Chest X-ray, AP view. Patient: 39 years old, sex F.
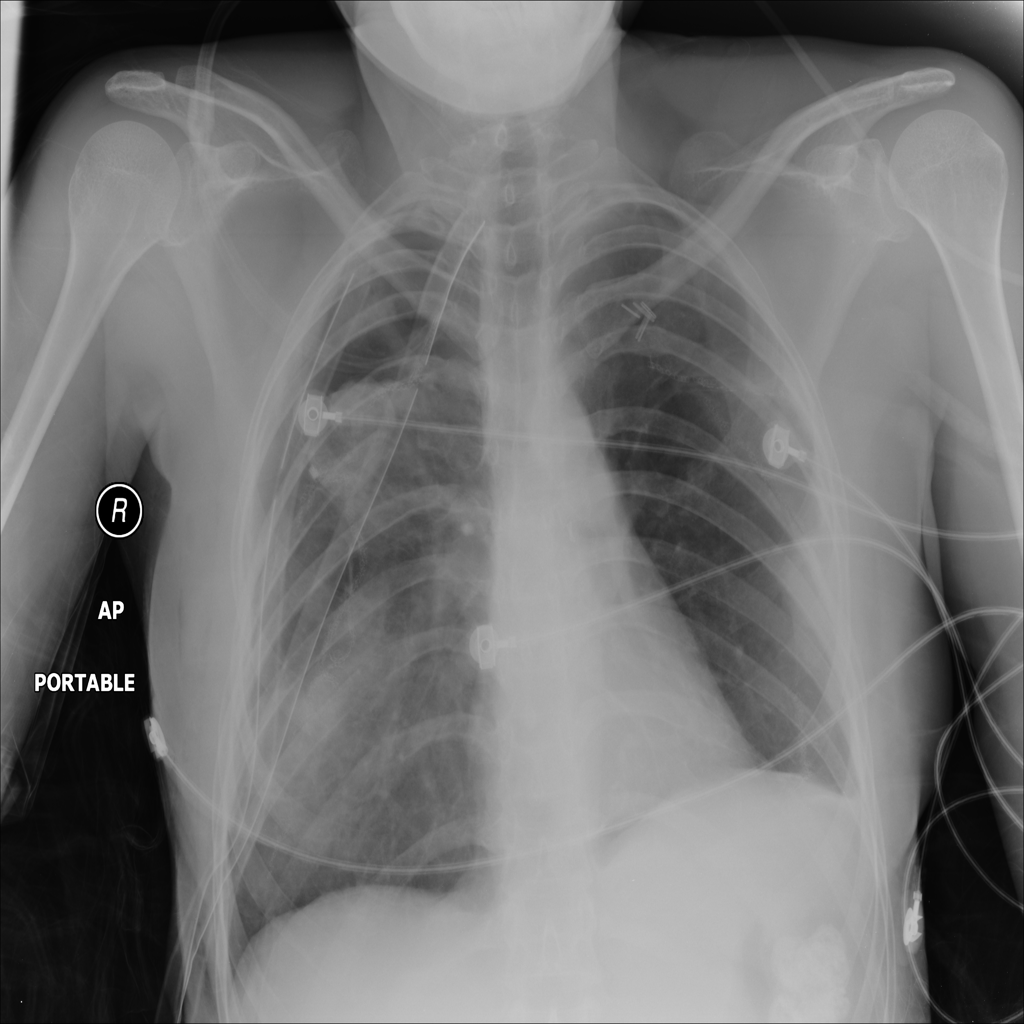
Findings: Pneumothorax